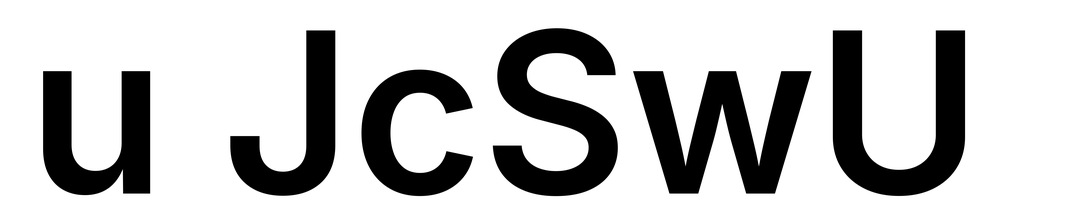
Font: Inter_SemiBold